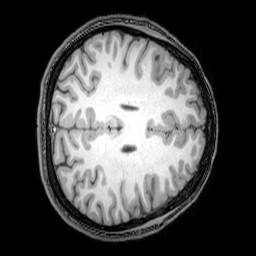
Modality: T1w
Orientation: axial
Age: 26
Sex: female
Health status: healthy
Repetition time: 0.081 s
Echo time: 0.037 s